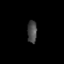
Tissue: lung
Cell type: Endothelial cells
Senescence score: 0.2334
Nuclear area (px): 211
Mean DAPI intensity: 72.114